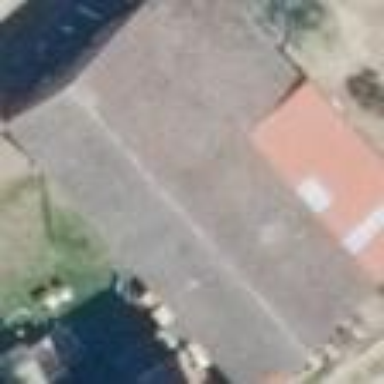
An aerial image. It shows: Garage building.